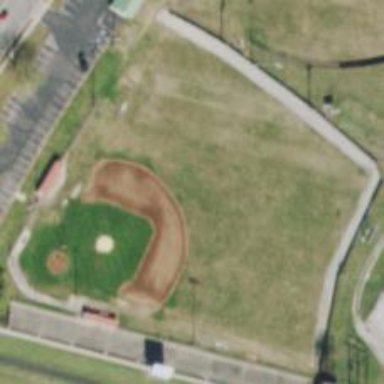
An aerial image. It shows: Stadium used for baseball.